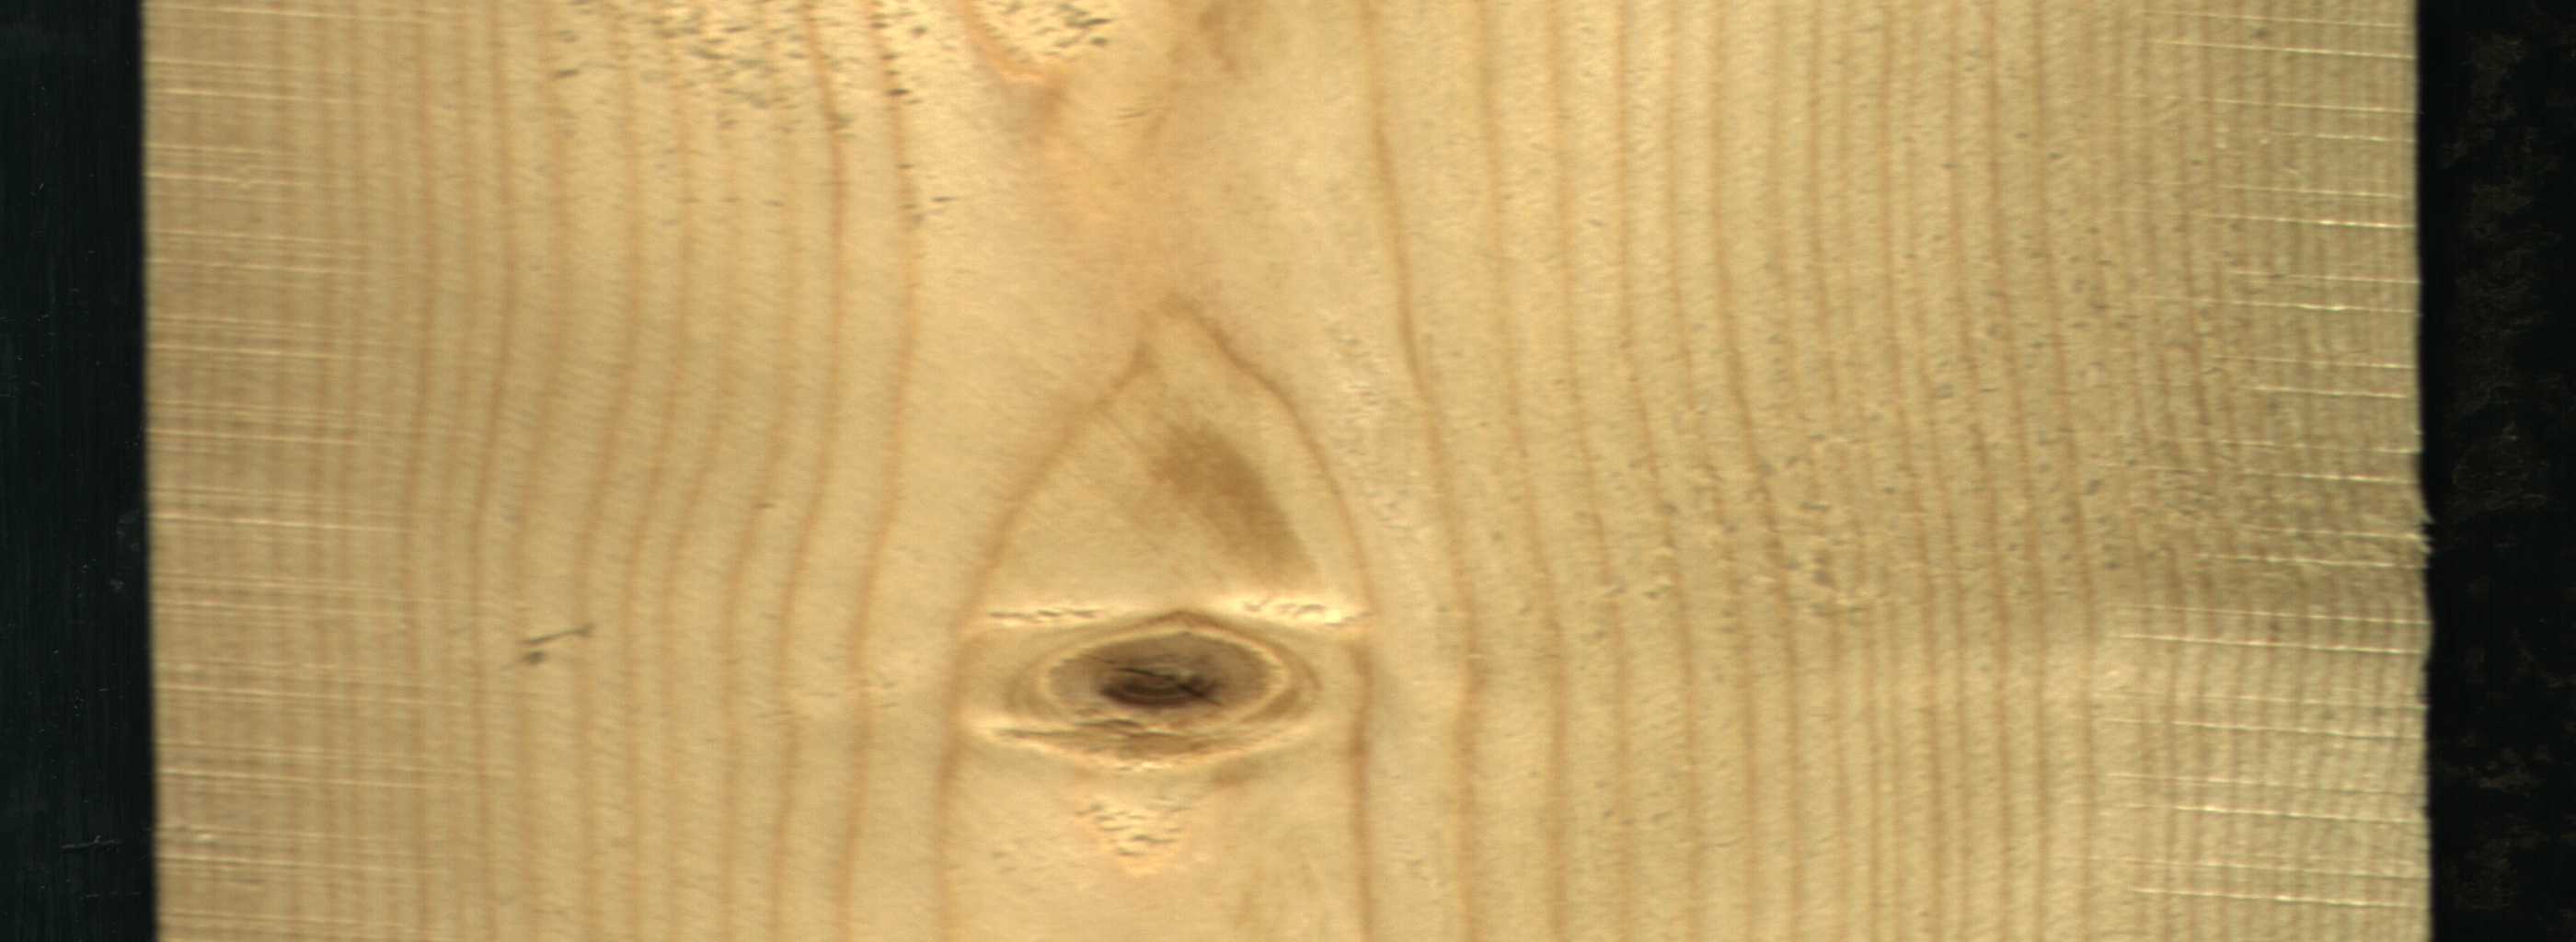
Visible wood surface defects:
Live_Knot